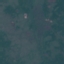
Land use / land cover class: HerbaceousVegetation